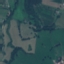
Land use / land cover: Pasture